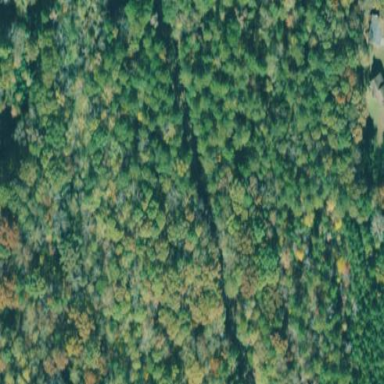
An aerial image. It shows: Serene woodland landscape.